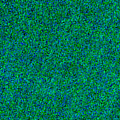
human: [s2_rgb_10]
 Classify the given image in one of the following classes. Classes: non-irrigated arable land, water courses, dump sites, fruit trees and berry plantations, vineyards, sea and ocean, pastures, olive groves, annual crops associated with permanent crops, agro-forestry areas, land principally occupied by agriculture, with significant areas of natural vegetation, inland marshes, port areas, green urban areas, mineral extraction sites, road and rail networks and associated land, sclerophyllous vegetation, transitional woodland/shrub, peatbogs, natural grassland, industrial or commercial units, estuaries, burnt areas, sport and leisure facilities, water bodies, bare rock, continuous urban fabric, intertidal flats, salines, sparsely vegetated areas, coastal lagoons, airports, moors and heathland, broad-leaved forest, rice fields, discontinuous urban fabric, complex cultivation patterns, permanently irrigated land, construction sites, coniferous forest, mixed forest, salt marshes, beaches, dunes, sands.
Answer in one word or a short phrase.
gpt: sea and ocean